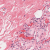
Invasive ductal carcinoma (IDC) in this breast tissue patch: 0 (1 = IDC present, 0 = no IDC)